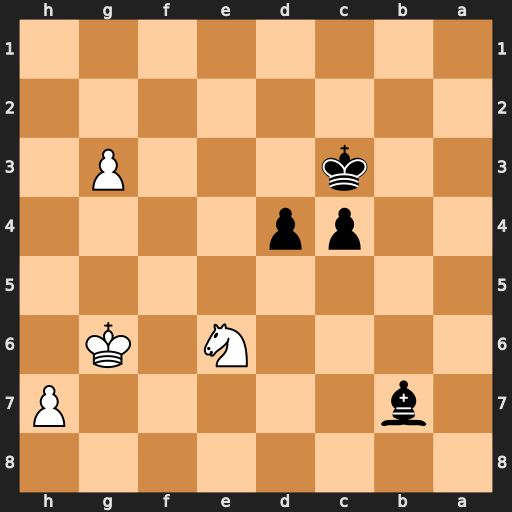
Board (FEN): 8/1b5P/4N1K1/8/2pp4/2k3P1/8/8
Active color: b
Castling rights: -
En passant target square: -
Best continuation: Be4+ Kh5 Bxh7